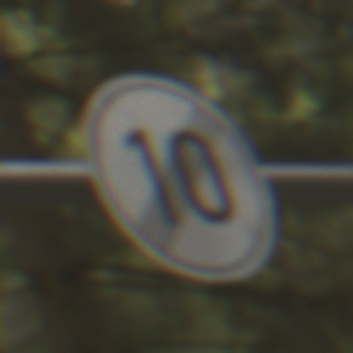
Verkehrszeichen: EndeGeschwindigkeit10
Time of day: MorningAfternoon
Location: Outdoor (Nature)
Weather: Overcast
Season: Winter
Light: Natural